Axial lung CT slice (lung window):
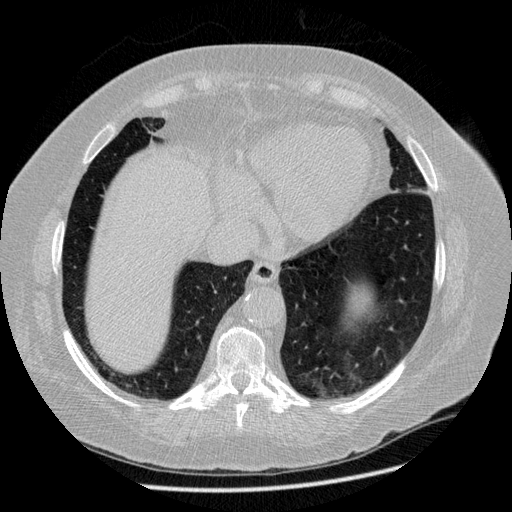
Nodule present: no